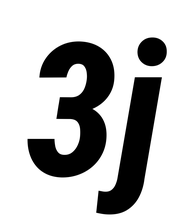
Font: Roboto-Italic_Condensed_ExtraBold_Italic